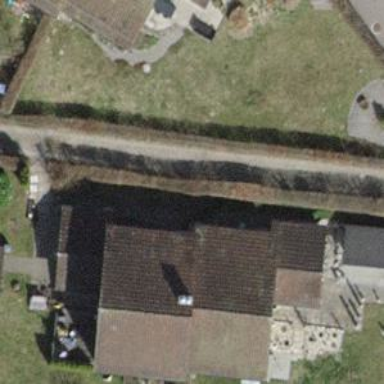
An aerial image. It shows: Terrace building.